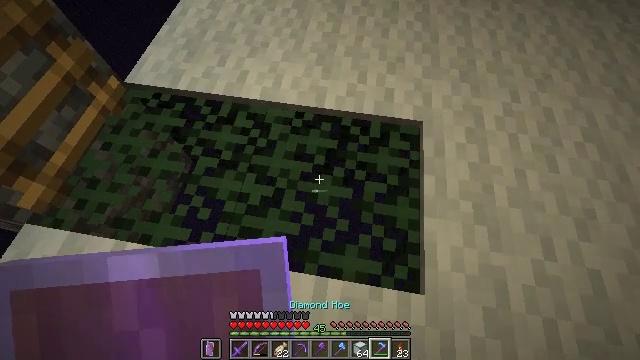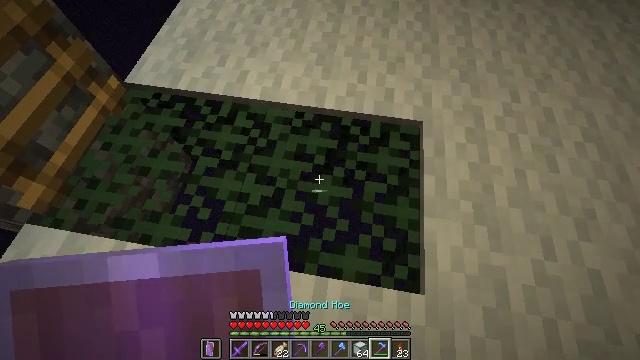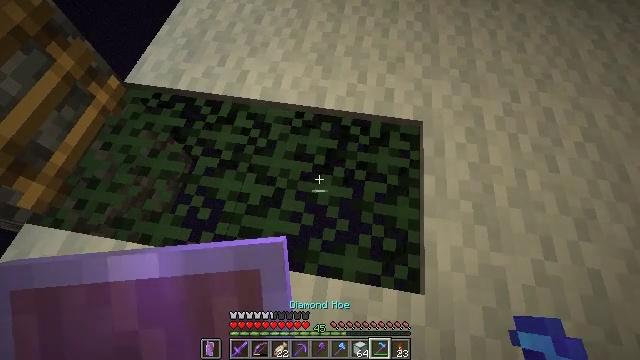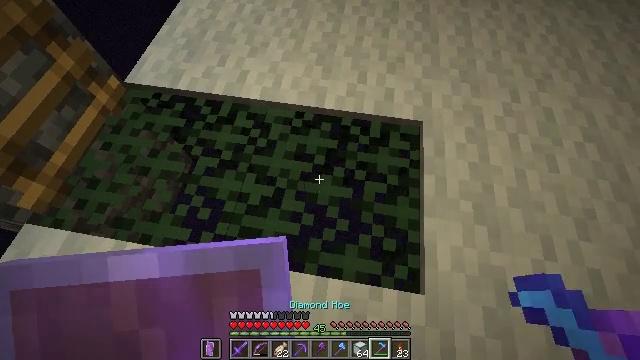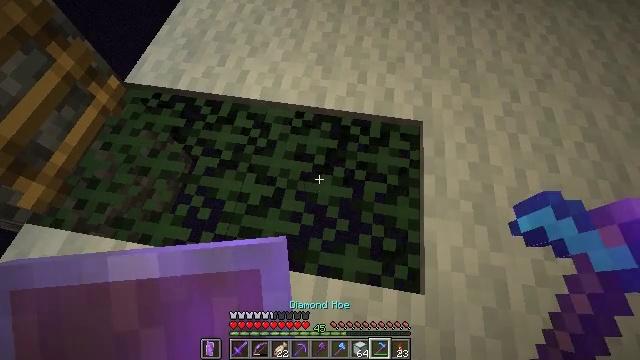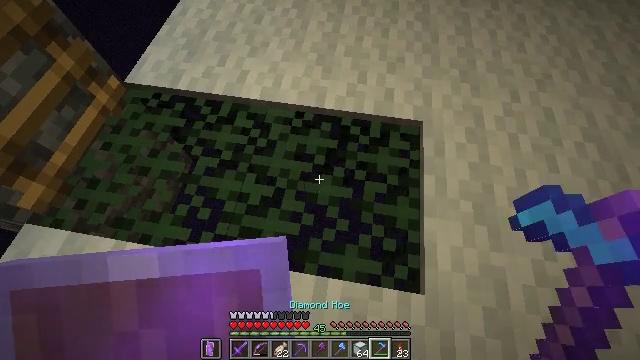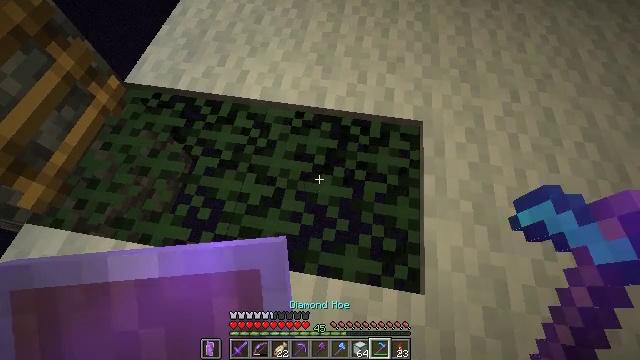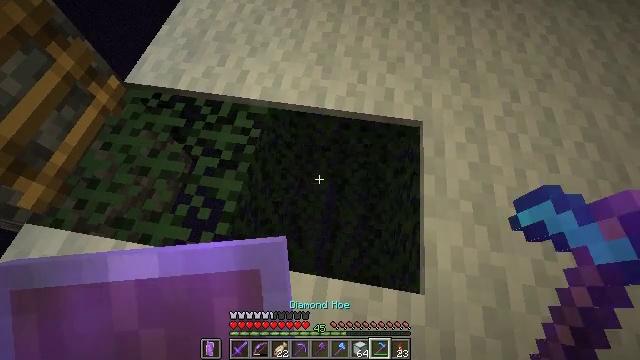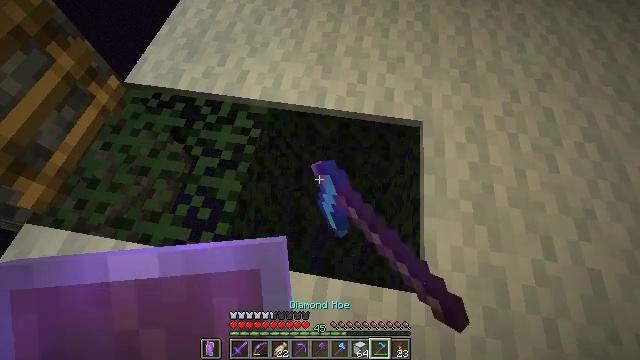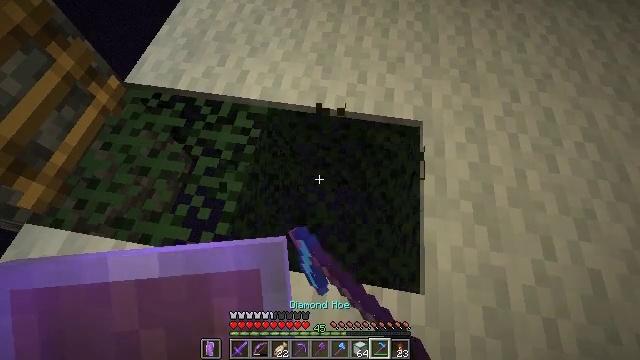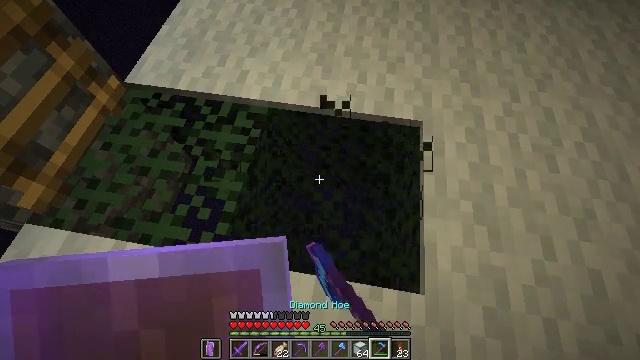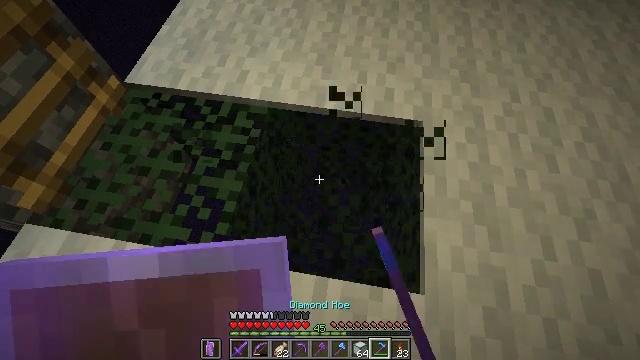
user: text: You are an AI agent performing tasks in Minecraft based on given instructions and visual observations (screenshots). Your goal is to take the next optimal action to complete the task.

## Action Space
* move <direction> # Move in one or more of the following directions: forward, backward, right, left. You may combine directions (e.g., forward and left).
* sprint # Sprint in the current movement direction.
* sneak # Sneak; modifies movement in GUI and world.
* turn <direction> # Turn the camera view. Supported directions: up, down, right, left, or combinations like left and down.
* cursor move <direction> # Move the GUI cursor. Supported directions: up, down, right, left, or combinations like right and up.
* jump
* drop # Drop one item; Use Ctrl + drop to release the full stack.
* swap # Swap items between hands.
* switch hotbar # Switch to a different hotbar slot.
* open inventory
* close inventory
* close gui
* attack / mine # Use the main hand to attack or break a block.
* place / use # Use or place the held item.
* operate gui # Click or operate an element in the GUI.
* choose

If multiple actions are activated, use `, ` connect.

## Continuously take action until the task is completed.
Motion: motion action
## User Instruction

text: Mine spruce leaves from the tree.
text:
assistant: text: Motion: sneak
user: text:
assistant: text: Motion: sneak
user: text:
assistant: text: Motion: sneak
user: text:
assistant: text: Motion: sneak
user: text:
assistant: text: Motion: sneak
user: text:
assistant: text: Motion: sneak
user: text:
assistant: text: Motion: sneak, attack / mine
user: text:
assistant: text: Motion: sneak, attack / mine
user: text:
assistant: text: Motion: sneak, attack / mine
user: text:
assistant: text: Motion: sneak
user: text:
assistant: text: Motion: sneak
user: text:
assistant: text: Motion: sneak